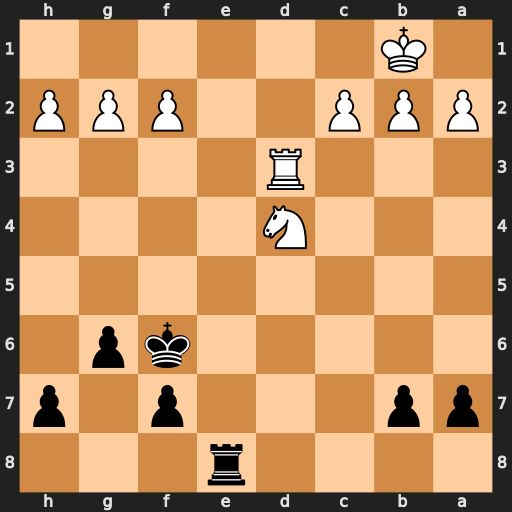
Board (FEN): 4r3/pp3p1p/5kp1/8/3N4/3R4/PPP2PPP/1K6
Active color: b
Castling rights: -
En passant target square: -
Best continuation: Re1+ Rd1 Rxd1#